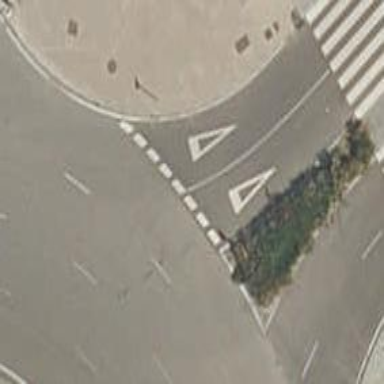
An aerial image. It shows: Road with "give way" sign.